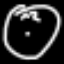
Label: clock